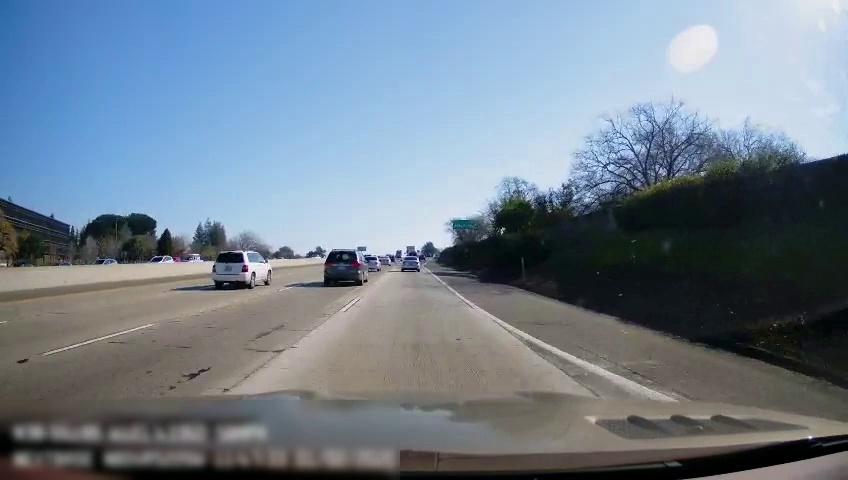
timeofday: Day
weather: Sunny
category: Drivable Space
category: Vehicles | SUV
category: Vehicles | SUV
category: Vehicles | Truck
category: Vehicles | SUV
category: Vehicles | Car
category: Vehicles | SUV
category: Vehicles | Car
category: Vehicles | SUV
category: Vehicles | Truck
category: Lanes | Alternate Lane
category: Lanes | Alternate Lane
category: Lanes | Current Lane
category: Traffic | Signs